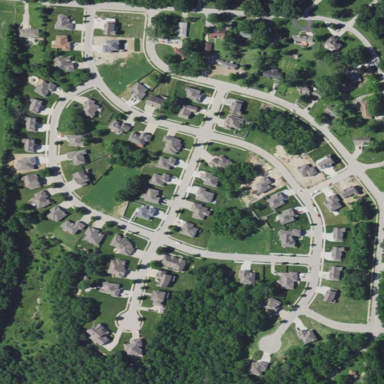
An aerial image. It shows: Residential area consisting of single-family homes.